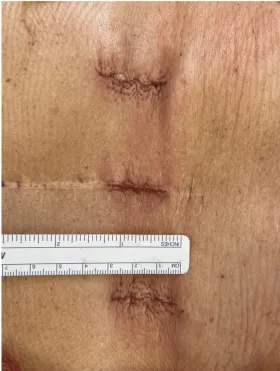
Intra-operative images. (C) Closed posterior incisions; the Wiltse incisions were used for L4 Luque pedicle screw explantation and extension of instrumented posterolateral fusion, and the midline incision was used for decompression.
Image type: medical_photograph (other_medical_photograph)